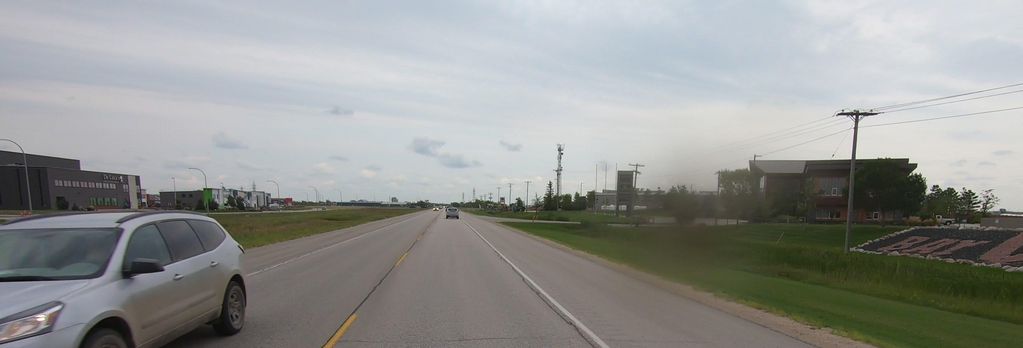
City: winnipeg